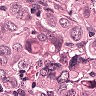
Metastatic tissue present: yes